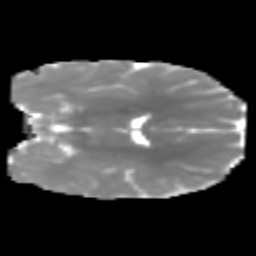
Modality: MD
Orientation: coronal
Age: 6
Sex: male
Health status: healthy